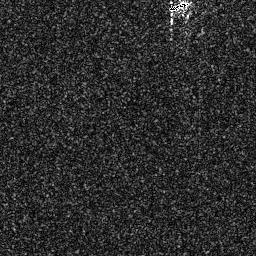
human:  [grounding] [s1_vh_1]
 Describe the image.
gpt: In the satellite image, there is  <ref>1 small ship </ref> <box>[[64, 0, 75, 4, 0]]</box> located at top.